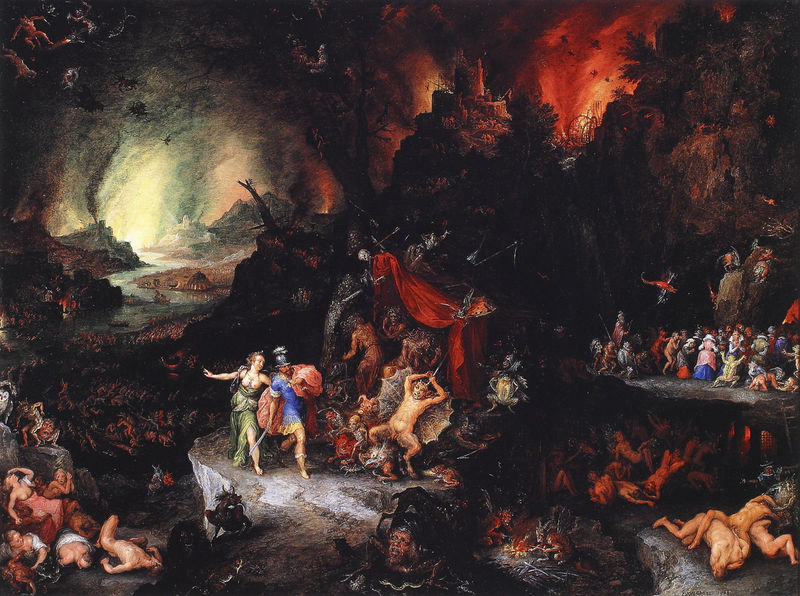
Titel: Äneas und Sybille in der Unterwelt
Künstler: Jan Brueghel d. Ä.
Institution: Privatsammlung
Schlagwörter: dunkel, feuer, mann, nackt, wasser, fluss, frauen, menschen, busen, frau, licht, männer, rot, tod, tot, hügel, engel, burg, vulkan, tote, ritter, apokalypse, hölle, jüngstes gericht, teufel, dante, krieger, inferno, hades, pompei, jüngster tag, orpheus, nackte menschen, demonen, beatritsche